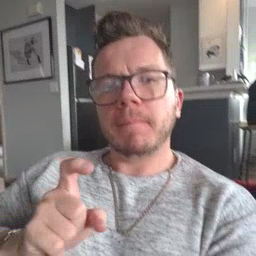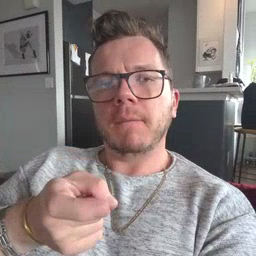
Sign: give